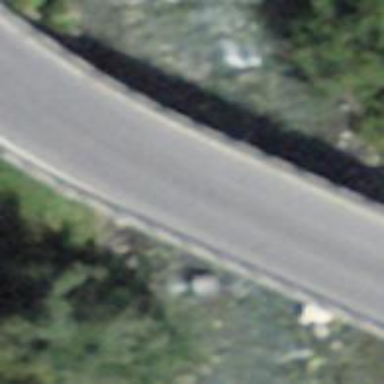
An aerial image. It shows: Tertiary road with bridge.